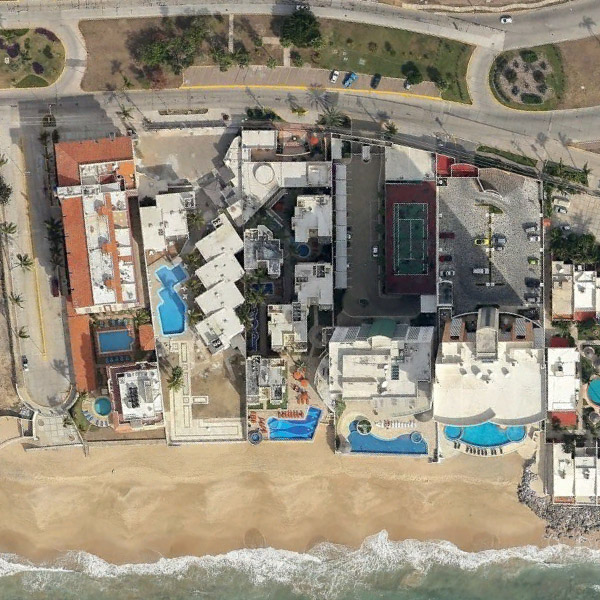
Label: Resort